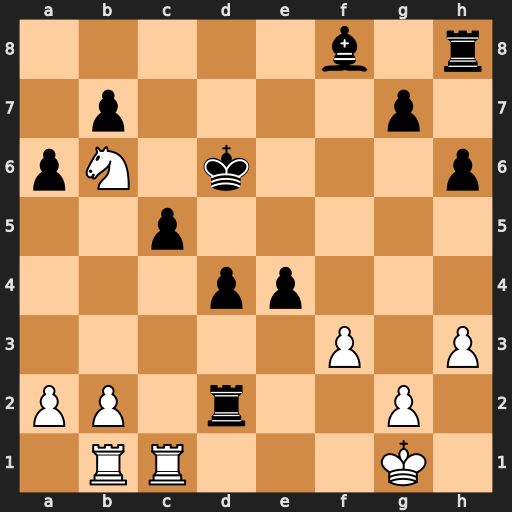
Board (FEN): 5b1r/1p4p1/pN1k3p/2p5/3pp3/5P1P/PP1r2P1/1RR3K1
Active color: w
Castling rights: -
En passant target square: -
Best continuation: Nc4+ Kc6 Nxd2